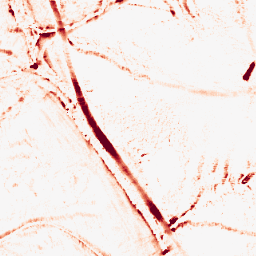
Category: morphological
Decomposition family: morphological_ellipse
Decomposition parameters: operation: opening
width: 10
height: 10
Upsampling method: sinc_blackman
Upsampling parameters: scale: 2
kernel_size: 4
Upsampling scale: 2